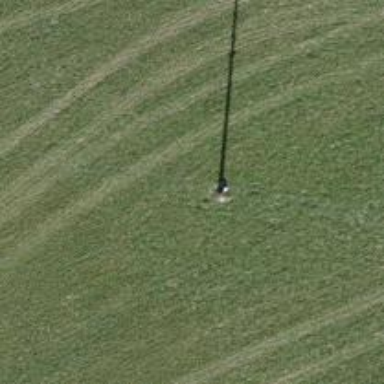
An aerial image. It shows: Power pole.